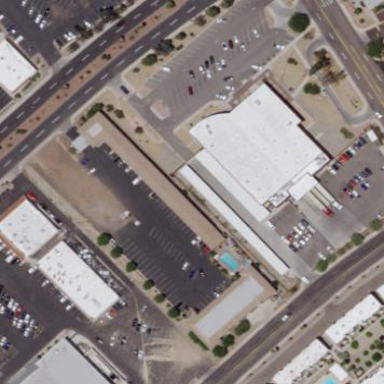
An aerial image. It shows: Post office.